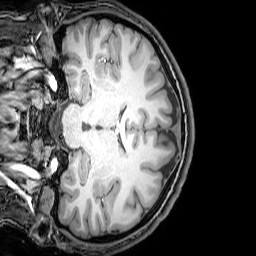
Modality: T1w
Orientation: coronal
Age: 23
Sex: male
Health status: healthy
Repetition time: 0.081 s
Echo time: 0.037 s